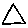
Label: triangle